Question: I am trying to create an animation for lemon juice and baking soda experiment, and I was wondering how can I create a foaming effect such as the one shown in this image:

The idea I have in mind is to simply draw a foam in photoshop and then use motion tween to change the size. I was hoping I could find a better solution to this.
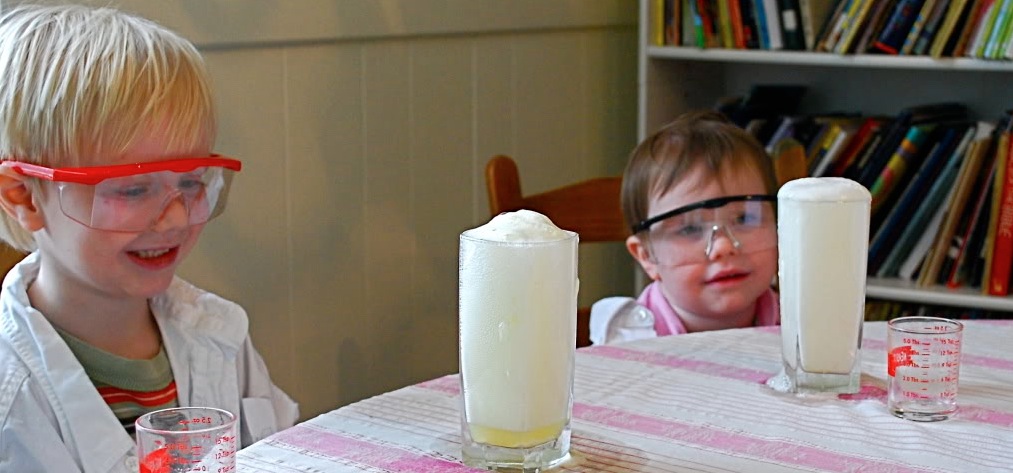
Answer: I have something somewhat similar that you can probably use as a springboard for doing your own thing.
<URL>
<URL>
Currently I'm just drawing some circles with this and then setting a blur on them (not very efficient I know but it served the purposed as I didn't need it to create a bajillion particles to still be effective as "steam" which was the intended goal). You could swap out the shapes/filter I'm using for your own drawing and use the same basic structure.
Perhaps this requires at least a little explanation:
Basically you'd want to look at the two files SteamCanvas.mxml and BitOfSteam.as. To be honest I have no idea why I decided to write SteamCanvas as an mxml file. I chose to use Canvas as the base class so I could just wrap it around any other component as a container and be able to detect mouse clicks anywhere within a region. If this is being used in a pure Flash environment, that is one not using the Flex libraries (or mxmlc compiler) it could be changed to extend from Sprite and be written purely in AS3, essentially just the creationComplete code should be moved to the constructor. How this works is the SteamCanvas is a wrapper for whatever controls or components you want to put in it (just like a normal canvas uses absolute positioning, but could have containers that define layout nested within it if need be). The SteamCanvas sets up a timer and if the mouse is down when the timer ticks, it creates instances of BitOfSteam and sets the properties for the steam based on the SteamCanvases own currently set properties. In the project you'll also see a SteamEffectTest.mxml which is just the file you see running that has the sliders on it to change the properties of the SteamCanvas, I used these to come up with what I thought were good values to make somewhat realistic steam. If I remember I'll revisit this component tomorrow and try to take Marty's suggestions to get it updated.